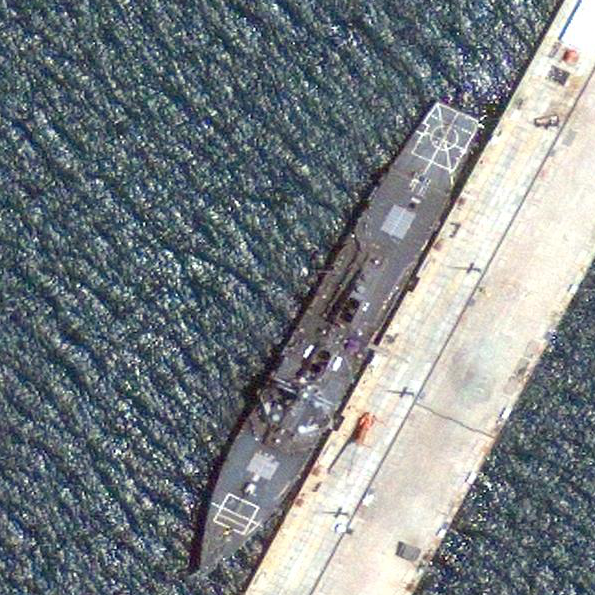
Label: Arleigh_Burke-class_destroyer